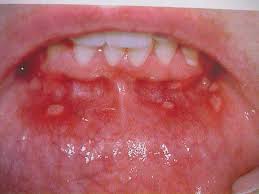
Condition: Mouth Ulcer